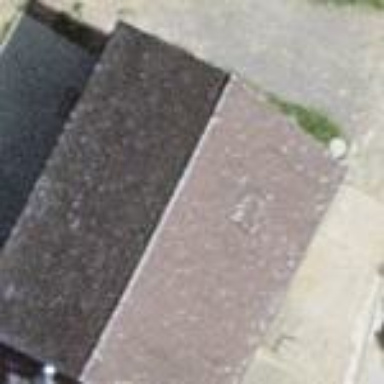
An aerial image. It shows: Farm auxiliary building with gabled roof.